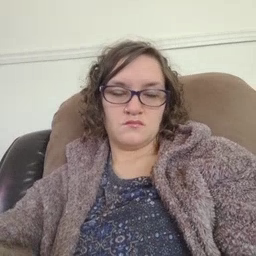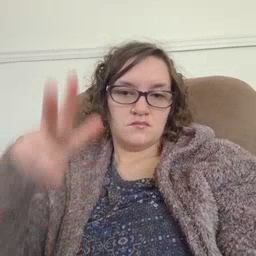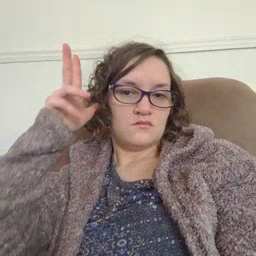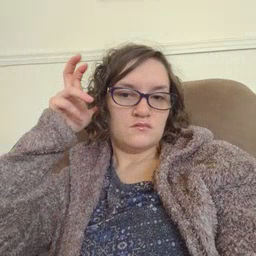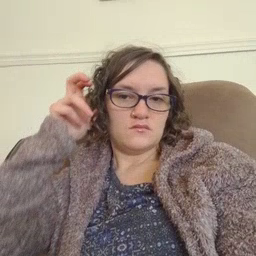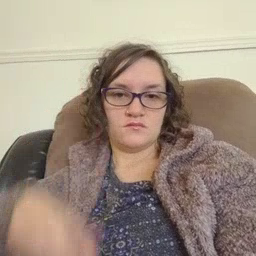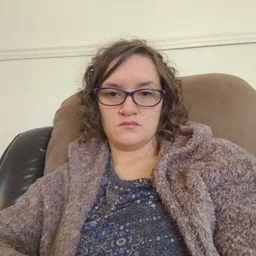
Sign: hear